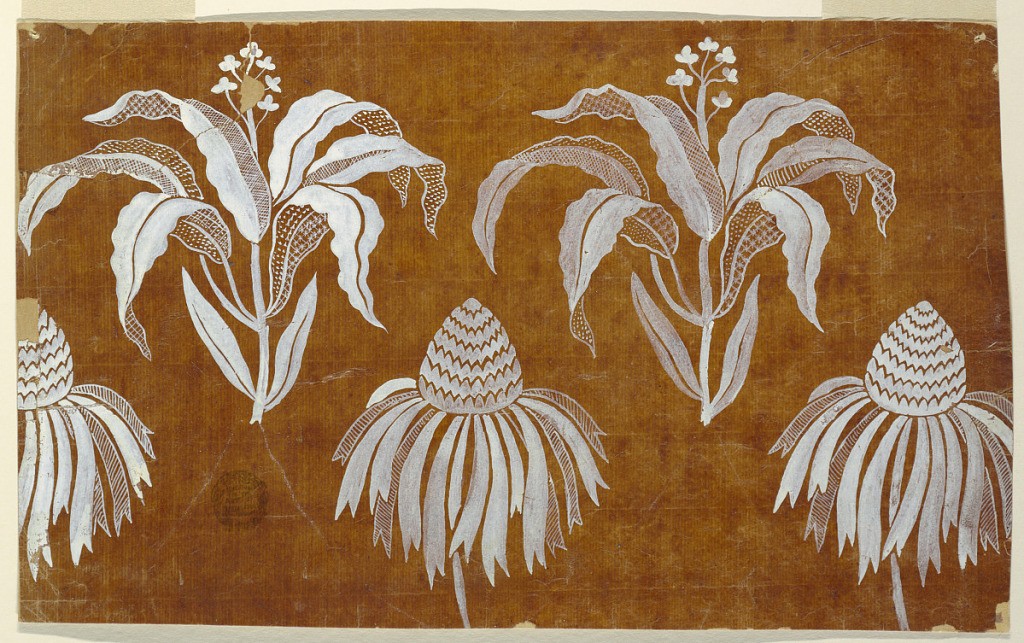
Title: Design for an Embroidered or Woven Fabric of the "Fabrique de St. Ruf"
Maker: Fabrique de Saint Ruf, Lyon, France
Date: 1805–1815
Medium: Brush and white gouache on glazed tracing paper
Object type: Drawing
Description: Top row: flower boughs with naturalistic and lace leaves. Bottom row: staggered boughs with a cone and hanging leaves.